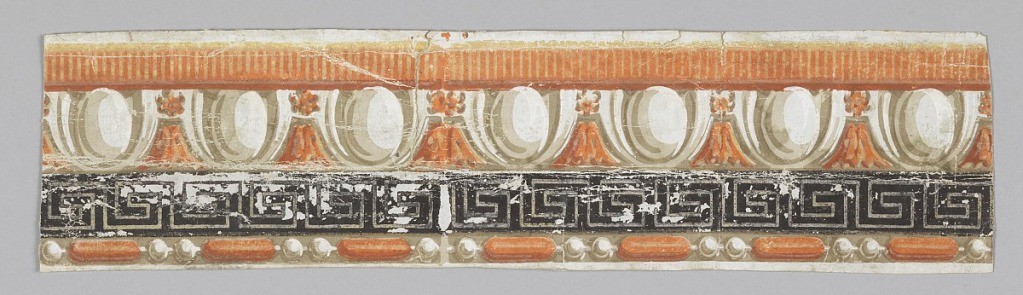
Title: Border
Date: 1795–1815
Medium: Block-printed on paper
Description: Architectural moldings, including dentil, egg and dart and beading. Printed in shades of gray, black and a salmon-color.